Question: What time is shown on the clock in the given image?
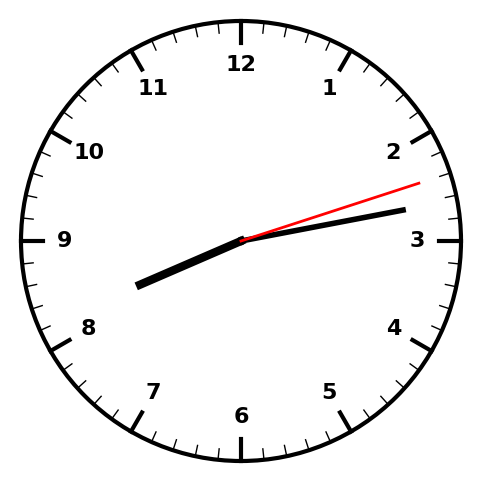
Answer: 08:13:12